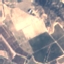
Land use / land cover class: PermanentCrop